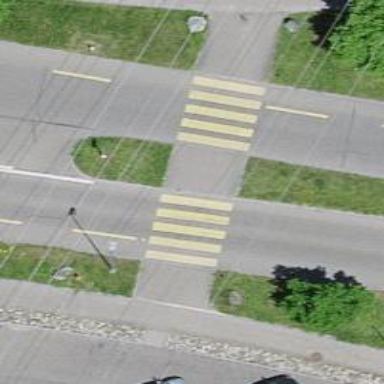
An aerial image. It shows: Marked road crossing.